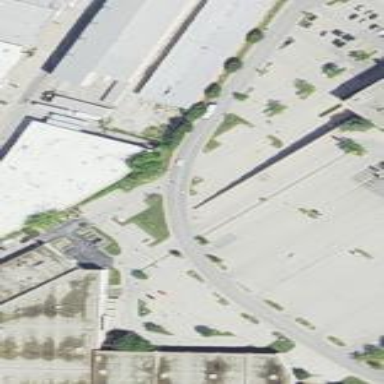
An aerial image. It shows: Industrial building.